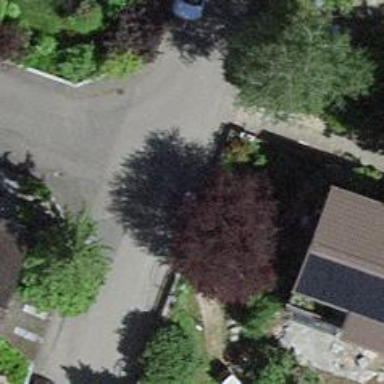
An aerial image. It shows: Paved residential road.